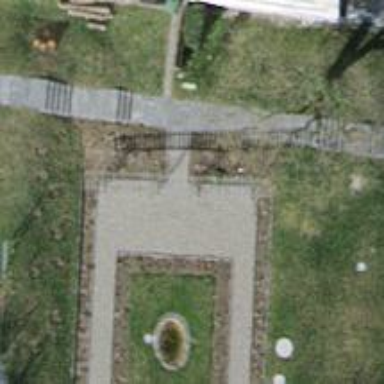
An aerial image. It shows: Path with pebblestone surface.